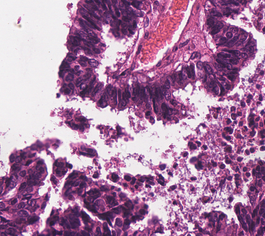
Tumor epithelial tissue: yes
Tumor-associated stroma tissue: yes
Normal tissue: no